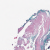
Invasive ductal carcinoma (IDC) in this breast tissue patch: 0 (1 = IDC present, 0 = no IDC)